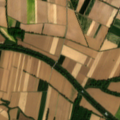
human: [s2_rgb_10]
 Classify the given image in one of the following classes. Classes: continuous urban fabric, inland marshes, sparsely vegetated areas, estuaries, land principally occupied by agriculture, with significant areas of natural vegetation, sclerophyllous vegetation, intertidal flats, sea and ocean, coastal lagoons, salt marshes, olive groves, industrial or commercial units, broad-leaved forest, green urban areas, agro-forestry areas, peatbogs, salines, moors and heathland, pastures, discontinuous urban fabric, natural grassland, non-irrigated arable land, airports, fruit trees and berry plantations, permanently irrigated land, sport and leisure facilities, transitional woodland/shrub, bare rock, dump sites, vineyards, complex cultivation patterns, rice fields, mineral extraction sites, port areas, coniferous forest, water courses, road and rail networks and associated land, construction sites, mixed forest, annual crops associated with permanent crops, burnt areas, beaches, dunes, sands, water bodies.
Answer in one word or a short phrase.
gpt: non-irrigated arable land, land principally occupied by agriculture, with significant areas of natural vegetation